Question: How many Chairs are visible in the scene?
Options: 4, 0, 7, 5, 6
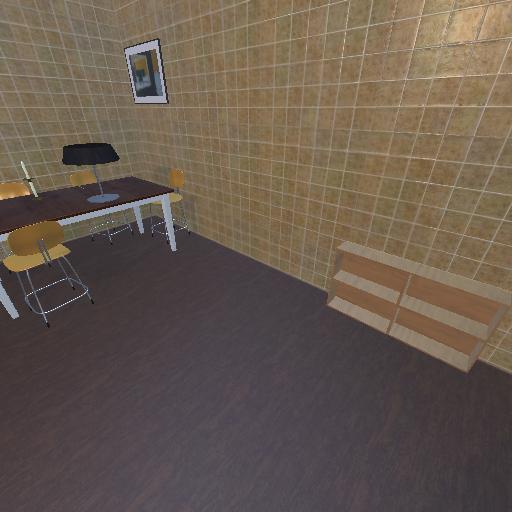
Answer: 4